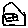
Label: house